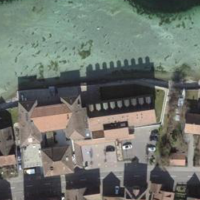
EUNIS habitat code: 54
Species observed at this site:
Tachybaptus ruficollis
Cygnus olor
Fulica atra
Anas platyrhynchos